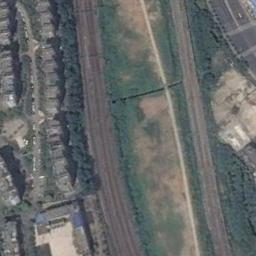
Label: railway